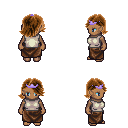
a pixel art fantasy rpg character, female body template, human, dark skin, white sleeveless shirt, robe skirt, brown swoop hairstyle, purple tiara, four views (front, back, left, right), 2x2 character sprite sheet, small pixel art, hard edges, no anti-aliasing